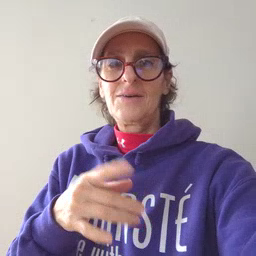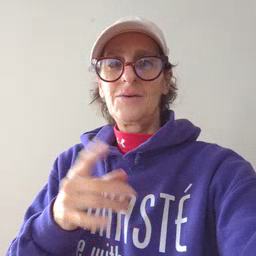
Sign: hate